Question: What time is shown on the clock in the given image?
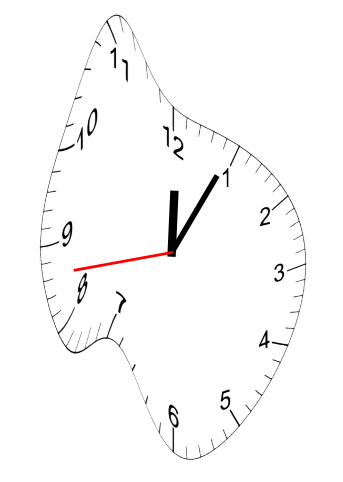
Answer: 12:04:43